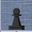
Piece: bP